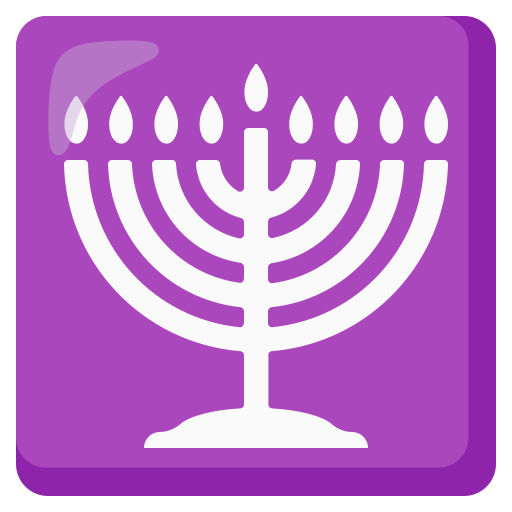
Emoji: 🕎